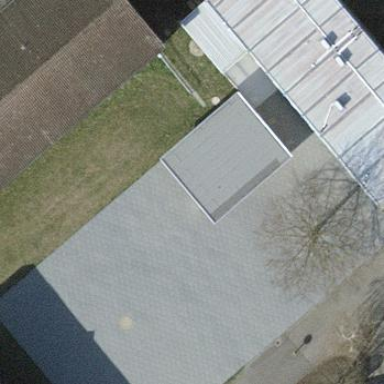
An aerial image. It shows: View of roof of building.